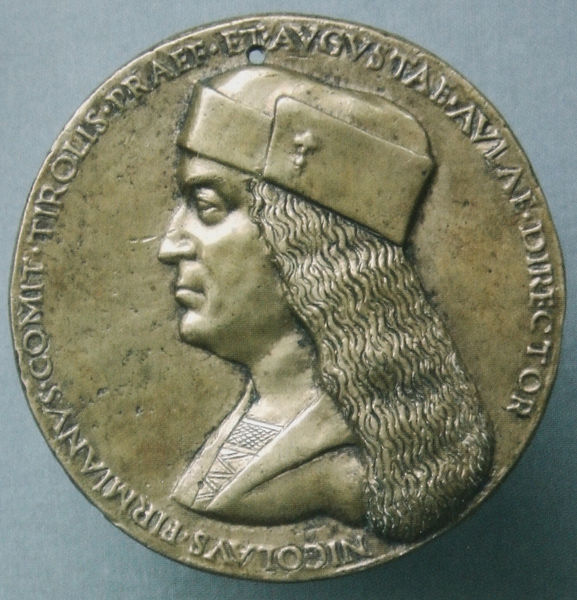
Titel: Medaille von Nicolò Firmian
Künstler: Adriano Fiorentino
Standort: Villach
Institution: Stadtmuseum
Schlagwörter: blau, kopf, mann, frisur, haar, hintergrund, hut, licht, marmor, mund, nase, profil, schwarz, hemd, kappe, mütze, augen, kragen, lang, silber, stein, portrait, porträt, auge, gewand, gold, haare, mantel, augenbrauen, kinn, knopf, locken, ohren, renaissance, kreis, rund, perücke, kopfbedeckung, relief, schrift, seitlich, wangen, wellen, rand, church, crown, hat, kaiser, king, könig, papst, priest, soldier, white, collar, face, golden, hair, nose, old, yellow, inschrift, bouche, homme, nez, metall, brown, bronze, revers, foto, kreuz, religion, geld, druck, loch, künstler, kupfer, seite, text, chapeau, worte, medallie, herrscher, fürst, gravur, barett, profile, anhänger, greek, man, roman, head, heiliger, boy, costume, eyes, metal, medaille, side, herrscherporträt, fließen, gülden, tirol, bust, erinnerung, gravure, austria, cap, chin, mouth, cheveux, cross, curls, jacket, writing, revert, foro, herrscherportrait, letters, middle aged, antique, prägung, münze, letter, person, roi, ancient, clothes, neck, shoulder, direktor, coiffe, collier, history, latein, lateinisch, inscription, latin, italian, side view, umschrift, wörter, tyrol, circle, eye, coin, warrior, chest, crucifix, lips, long, long hair, moyen age, stamped, money, nikolaus, medal, brass, haat, christian, photo, gelocht, piece, geprägt, langes haar, round, shirt, nicolas, hold, lange, eyebrow, bonnet, tête, faded, konterfei, numismatik, hay, words, image, taler, währung, hairs, argent, sign, director, firmianus, gedenkmünze, gravée, inscriptions, monnae, monnaie, nicolaus, nicolavs, protector, schmuckmünze, copper, médiéval, medallion, pin, capital, relic, hari, longs, pendant, hochdruck, wavy, caps, m, or, augustus, curly, throat, toque, hole, circular, rustic, trou, sentence, cast, tender, haed, insign, currency, nicholas, primanus, noclas, cheveuxd, brodé, monaie, penny, perce, chests, old english, nicolavs pirmianvs comit, tirolis, seigneur, breonze, étain, médiaval, birmianus, tirolls, dollar, lateu, nicolus, pirmianvs, comit, mirmianus, weihnachten, pressen, zahlen, adult, praef, nigolavs, ancient coin, side vie, kaar, hat pin, etaugustae, imporatnt, gold coin, golden coin, chapeau*